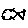
Label: fish